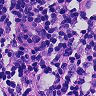
Metastatic tissue present: no